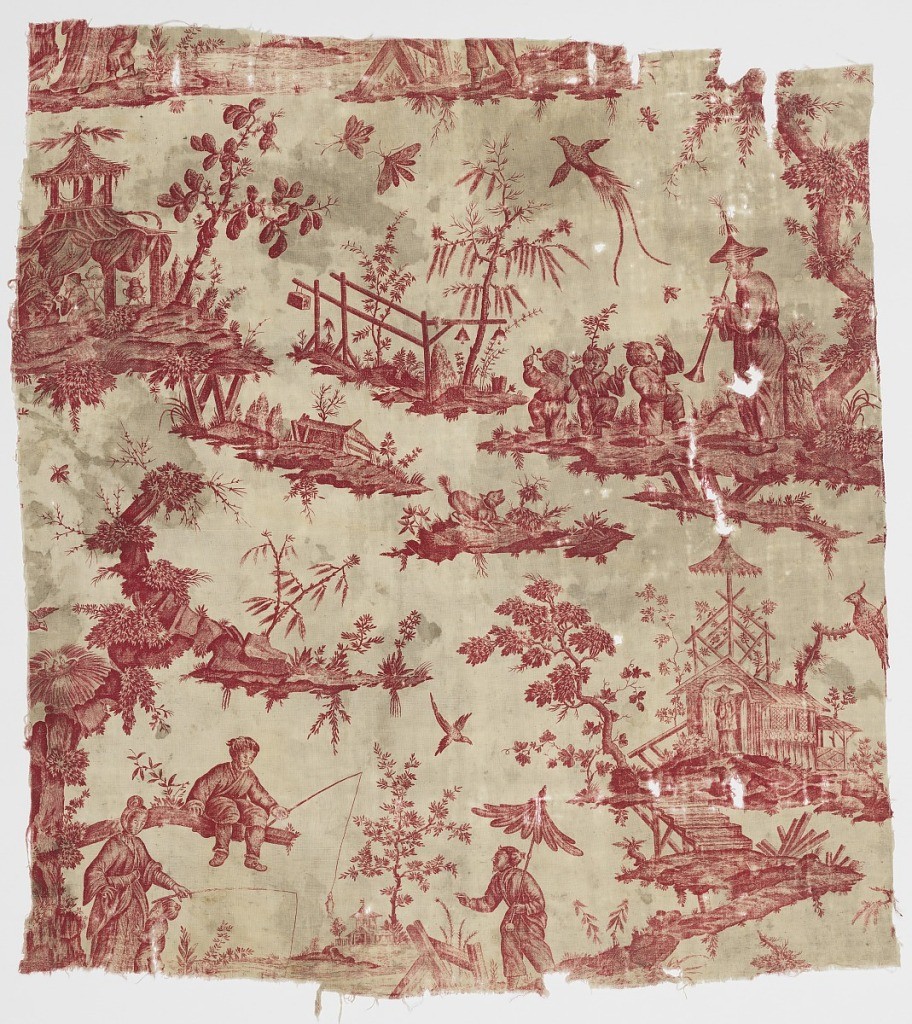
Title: Textile
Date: ca. 1780
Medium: cotton Technique: printed by engraved plate on plain weave
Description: Red and white chinoiserie-themed toile with small vignettes showing a fishing scene, a standing figure playing a horn before dancing children, and other figures standing near vaguely temple-like buildings with spiky vegetation. Designs likely inspired by Pillement.